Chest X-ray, AP view. Patient: 10 years old, sex F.
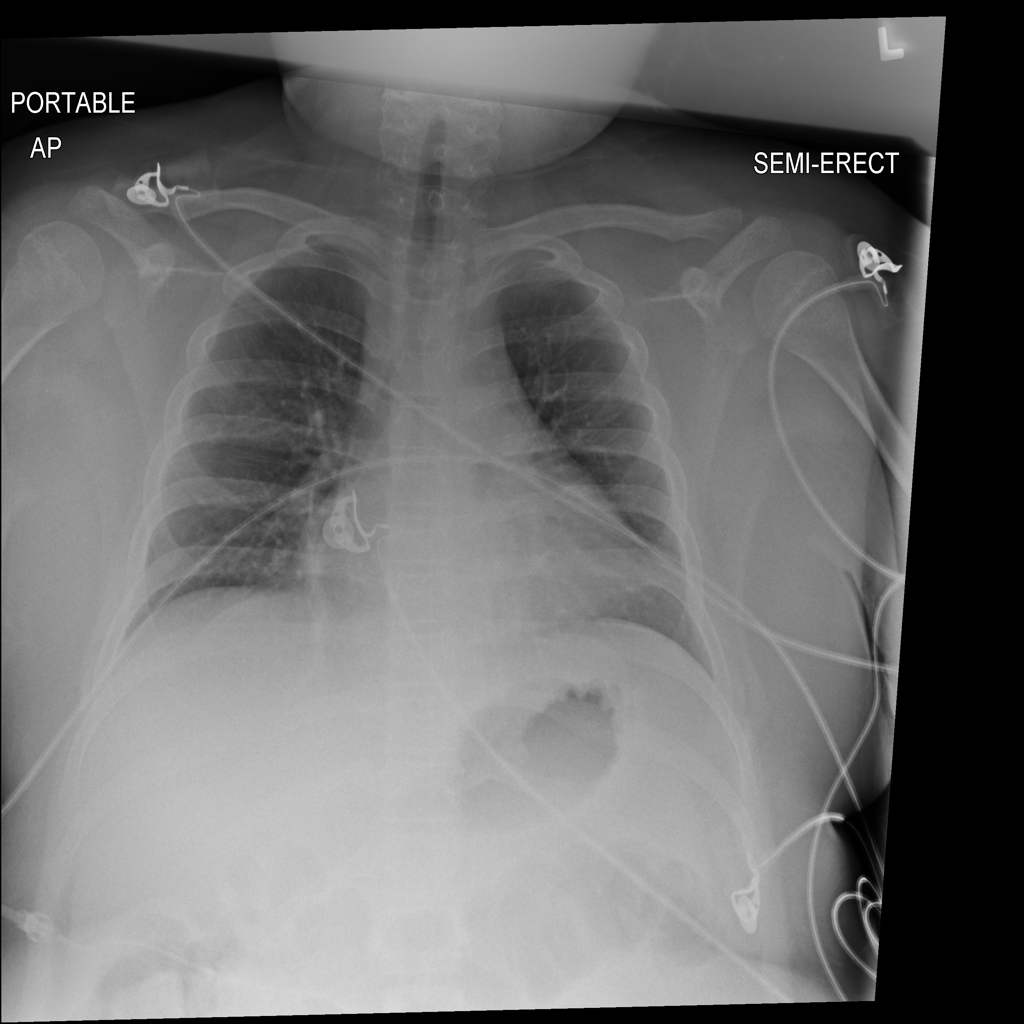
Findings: No Finding